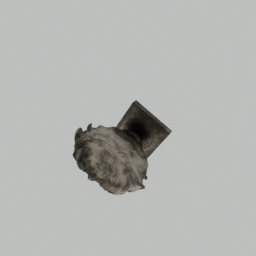
Label: decoration